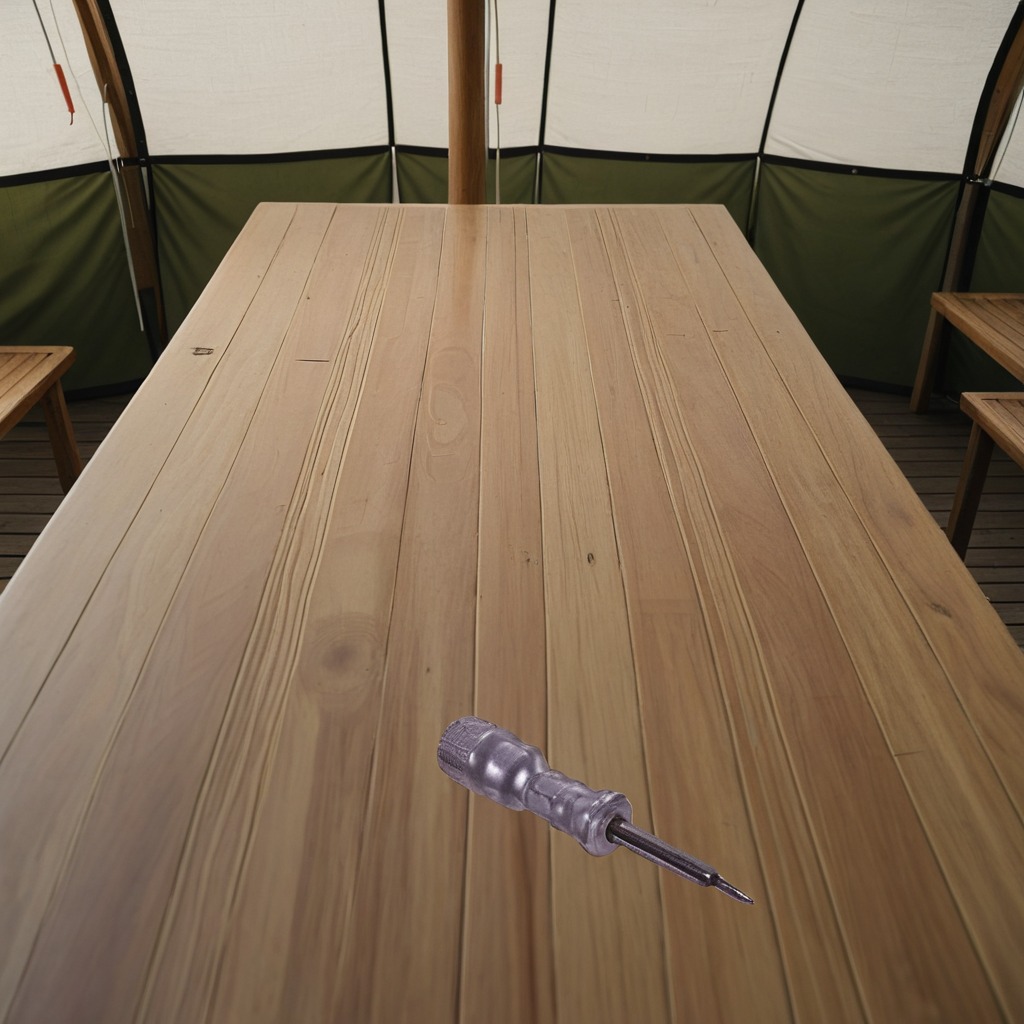
A screwdriver is lying on the wooden table inside a jungle field workshop tent.